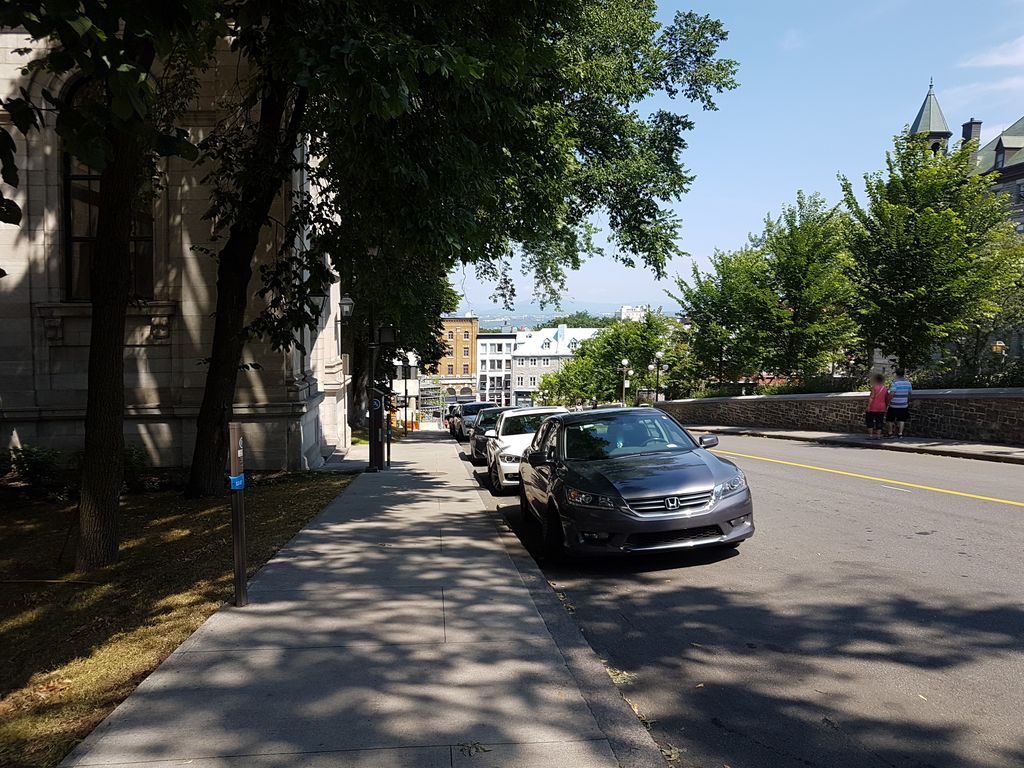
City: quebec_city